Question: I'm trying to change text-selection on my HTML page. I want to change the hex value in css for the selected text whenever i select some text from para. How can i do that in CSS ?
For example as shown in this image below it is changing color to cyan.

Is it possible to do ? if So How ? any field in CSS ?
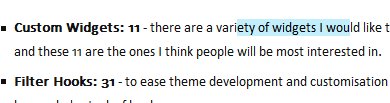
Answer: As a supplement to what Reinies wrote and for future issues: You could get FireBug and right-click on the element and select "Inspect Element". That will provide you with the exact code you need.